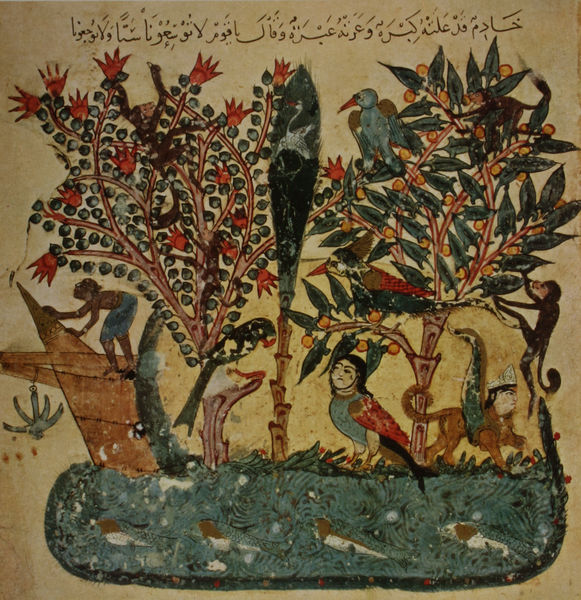
Titel: Versammlung des al-Hariri: Die Oster-Insel
Künstler: Yahya ibn Mahmud al-Wasiti
Standort: Paris
Institution: Bibliothèque Nationale.
Schlagwörter: adler, baum, blau, blätter, falke, laub, mann, meer, vogel, wasser, aquarell, bäume, fluss, gelb, grün, menschen, ocker, see, ufer, äste, blume, blumen, braun, bunt, hut, orange, schwarz, türkis, zeichnung, blüte, blüten, gras, rot, tier, tiere, tuch, wiese, malerei, muster, ornament, hose, mütze, mensch, ast, natur, stamm, strauch, vögel, zweige, busch, büsche, gewässer, sträucher, insel, futter, gold, stoff, blatt, pflanze, pflanzen, hübsch, wald, boot, ruder, umrandung, affe, frucht, früchte, garten, apfel, orangen, pflücken, schiff, schrift, wellen, papier, ente, schnabel, schwan, mast, ernte, afrika, farbe, grafik, graphik, vergilbt, enten, bug, strom, blue, crown, hands, men, people, red, white, women, black, green, old, painting, woman, yellow, inschrift, flowers, picture, brown, palm, palme, plant, schriftzeichen, paradies, neger, wasserfarben, buch, orient, schwimmen, druck, seite, illustration, stilisiert, schlange, koloriert, kranich, pelikan, gewächse, pergament, fisch, arabisch, hand, wood, löwen, schwarzer, flower, fruit, man, tree, wesen, mittelalter, märchen, blattwerk, fabelwesen, boat, building, head, sea, ship, water, island, trees, bambus, palmen, child, löwe, anker, forest, grass, river, garden, plants, drawing, papagei, wandbild, animals, bird, miniatur, birds, chimäre, personification, story, phantasie, arabien, islam, klettern, bau, sklaven, faces, writing, handschrift, wings, fische, children, roses, sphinx, ägypten, affen, vogelmensch, human, ancient, leaves, heck, zeile, cat, ink, italian, art, colors, colourful, dschungel, raubtier, animal, branches, arche, noah, storch, monkey, god, goddess, buchmalerei, fish, tale, tiger, asian, persian, stylized, indisch, irak, südamerika, arabic, calligraphy, islamic, script, beak, rabisch, würmer, page, kid, palm tree, palms, arab, exotic, indian, menschenköpfe, illumination, lion, wing, muslim, goddesses, heads, einheimischer, stieckerei, egyptian, ancor, bookart, fishes, harpie, manuscript, maqamat, vogelkörper, tiermenschen, monsters, fruits, parrot, wtf, air, anchor, ffe, pagei, lotosblüten, zeichen, fische bäume, vöglel, harpye, goose, peaches, stimmung, realistisch, primitiv, vogel wald, boot meer, asia, harpy, beaks, parrott, swan, language, jungle, hull, gay, poem, parchment, middle eastern, tribal, bamboo, buds, berry, parott, bluew, monkey man, hybrid, ankle, nigger, black man, foilage, climb, human head, arabische kunst, hhiiii, berries, hindu, bird man, man bird, monkeys, nile, shipo, blossoms, depiction of africa, hindi, ababic script, monkey king, fenix, bird with woman's head, woman's head, fuits, girds, orngenbaum, man lion, girl bird, vocie, yew, bird with a woman`s head, fsh, einheimishcer, paridise